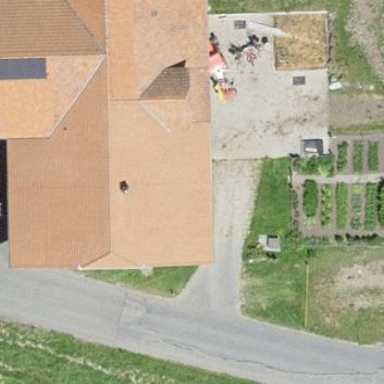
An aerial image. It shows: Farm building.